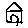
Label: house